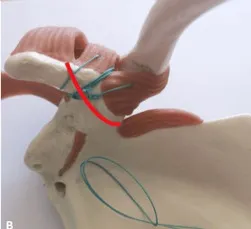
AP view with representation of a "gull winged" node.
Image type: radiology (x_ray)